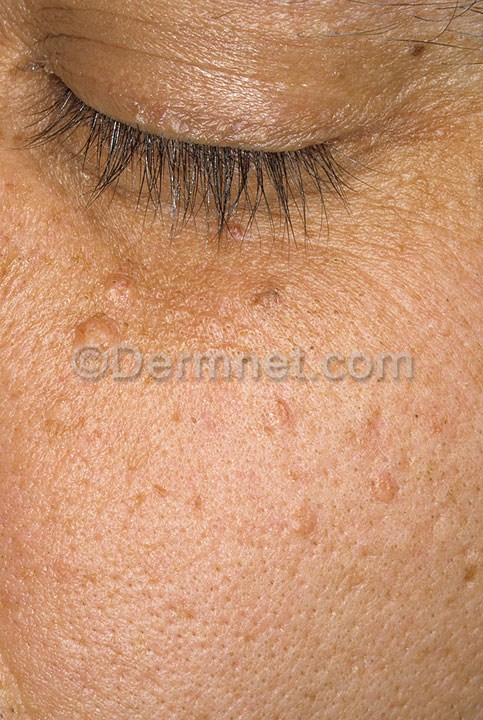
Disease: Seborrheic Keratoses and other Benign Tumors